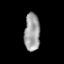
Tissue: prostate
Cell type: T cells
Senescence score: 0.3452
Nuclear area (px): 576
Mean DAPI intensity: 158.859